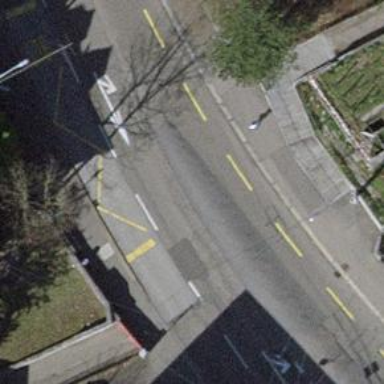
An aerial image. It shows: Secondary road with asphalt surface. There is separate lane for cyclists on the left and trolley wires are present. Both sides of the road have separate sidewalks.